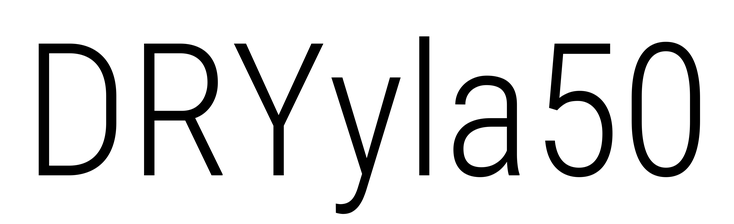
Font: Roboto_Condensed_Light